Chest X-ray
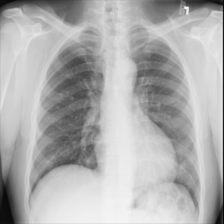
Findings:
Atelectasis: negative
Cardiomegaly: negative
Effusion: negative
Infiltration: negative
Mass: negative
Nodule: negative
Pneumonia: negative
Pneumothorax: negative
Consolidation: negative
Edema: negative
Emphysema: negative
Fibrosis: negative
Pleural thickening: negative
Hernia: negative